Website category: university
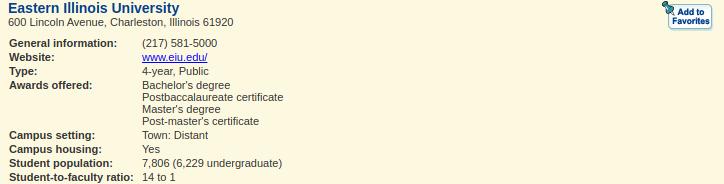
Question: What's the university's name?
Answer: Eastern Illinois University

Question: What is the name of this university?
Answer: Eastern Illinois University

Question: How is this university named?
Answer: Eastern Illinois University

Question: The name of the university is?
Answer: Eastern Illinois University

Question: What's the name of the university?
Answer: Eastern Illinois University

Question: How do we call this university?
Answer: Eastern Illinois University

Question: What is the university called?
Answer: Eastern Illinois University

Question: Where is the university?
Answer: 600 Lincoln Avenue, Charleston, Illinois 61920

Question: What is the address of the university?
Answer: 600 Lincoln Avenue, Charleston, Illinois 61920

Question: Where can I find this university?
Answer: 600 Lincoln Avenue, Charleston, Illinois 61920

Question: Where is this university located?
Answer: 600 Lincoln Avenue, Charleston, Illinois 61920

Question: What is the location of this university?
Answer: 600 Lincoln Avenue, Charleston, Illinois 61920

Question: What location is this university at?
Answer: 600 Lincoln Avenue, Charleston, Illinois 61920

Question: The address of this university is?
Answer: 600 Lincoln Avenue, Charleston, Illinois 61920

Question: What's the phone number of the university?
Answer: (217) 581-5000

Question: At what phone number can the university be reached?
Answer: (217) 581-5000

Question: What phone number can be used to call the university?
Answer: (217) 581-5000

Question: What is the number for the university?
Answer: (217) 581-5000

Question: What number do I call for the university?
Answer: (217) 581-5000

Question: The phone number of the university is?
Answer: (217) 581-5000

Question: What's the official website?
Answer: www.eiu.edu/

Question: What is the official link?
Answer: www.eiu.edu/

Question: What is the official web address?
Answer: www.eiu.edu/

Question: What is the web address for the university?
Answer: www.eiu.edu/

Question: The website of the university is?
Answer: www.eiu.edu/

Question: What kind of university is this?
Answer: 4-year, Public

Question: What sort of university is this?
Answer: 4-year, Public

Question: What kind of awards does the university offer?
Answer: Bachelor's degree Postbaccalaureate certificate Master's degree Post-master's certificate

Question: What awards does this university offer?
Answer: Bachelor's degree Postbaccalaureate certificate Master's degree Post-master's certificate

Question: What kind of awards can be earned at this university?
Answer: Bachelor's degree Postbaccalaureate certificate Master's degree Post-master's certificate

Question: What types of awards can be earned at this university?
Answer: Bachelor's degree Postbaccalaureate certificate Master's degree Post-master's certificate

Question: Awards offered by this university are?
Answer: Bachelor's degree Postbaccalaureate certificate Master's degree Post-master's certificate

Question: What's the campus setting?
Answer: Town: Distant

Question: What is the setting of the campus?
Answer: Town: Distant

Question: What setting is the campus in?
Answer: Town: Distant

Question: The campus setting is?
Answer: Town: Distant

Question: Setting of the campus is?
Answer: Town: Distant

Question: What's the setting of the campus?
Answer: Town: Distant

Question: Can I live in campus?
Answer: Yes

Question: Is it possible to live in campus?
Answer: Yes

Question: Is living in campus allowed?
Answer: Yes

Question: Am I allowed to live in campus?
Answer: Yes

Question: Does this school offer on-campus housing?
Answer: Yes

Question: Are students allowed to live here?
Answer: Yes

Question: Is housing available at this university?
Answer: Yes

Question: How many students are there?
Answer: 7,806 (6,229 undergraduate)

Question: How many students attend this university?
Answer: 7,806 (6,229 undergraduate)

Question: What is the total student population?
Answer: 7,806 (6,229 undergraduate)

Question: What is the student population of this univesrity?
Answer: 7,806 (6,229 undergraduate)

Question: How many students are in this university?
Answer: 7,806 (6,229 undergraduate)

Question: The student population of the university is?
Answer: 7,806 (6,229 undergraduate)

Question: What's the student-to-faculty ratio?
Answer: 14 to 1

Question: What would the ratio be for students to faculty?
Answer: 14 to 1

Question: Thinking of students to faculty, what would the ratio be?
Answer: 14 to 1

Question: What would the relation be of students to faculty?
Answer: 14 to 1

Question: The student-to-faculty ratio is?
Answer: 14 to 1

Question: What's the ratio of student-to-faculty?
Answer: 14 to 1

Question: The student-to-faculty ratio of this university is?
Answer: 14 to 1